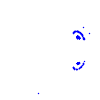
Particle: pion